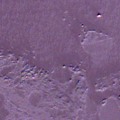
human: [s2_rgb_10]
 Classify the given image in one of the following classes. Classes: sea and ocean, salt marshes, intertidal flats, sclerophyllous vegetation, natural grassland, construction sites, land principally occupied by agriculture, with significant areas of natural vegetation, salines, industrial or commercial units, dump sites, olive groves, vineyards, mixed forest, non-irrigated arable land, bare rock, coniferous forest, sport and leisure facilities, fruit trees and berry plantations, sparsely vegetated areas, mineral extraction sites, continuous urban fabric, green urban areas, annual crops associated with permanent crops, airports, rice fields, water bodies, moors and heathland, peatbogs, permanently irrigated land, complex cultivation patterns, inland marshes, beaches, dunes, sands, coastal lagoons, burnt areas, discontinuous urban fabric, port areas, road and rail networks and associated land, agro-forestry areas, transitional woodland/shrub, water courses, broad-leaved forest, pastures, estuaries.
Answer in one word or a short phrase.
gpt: sea and ocean